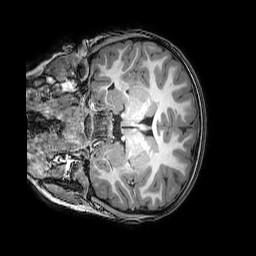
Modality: T1w
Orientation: coronal
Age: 7
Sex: male
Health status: healthy